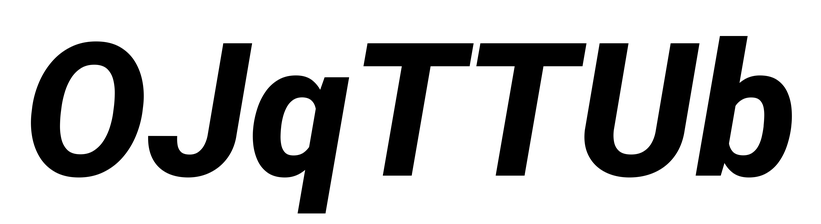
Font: Roboto-Italic_ExtraBold_Italic